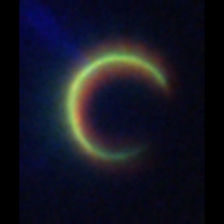
Taxon: NanoPlankton
Group: Other